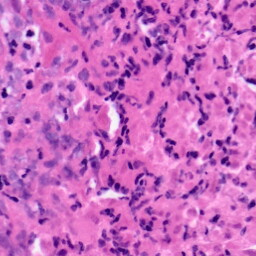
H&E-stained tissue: Pancreatic